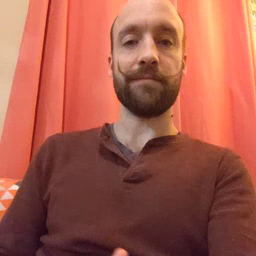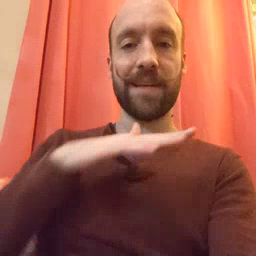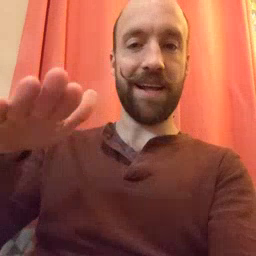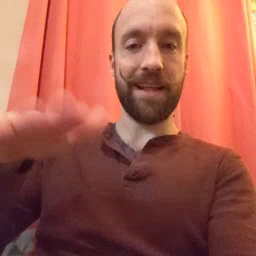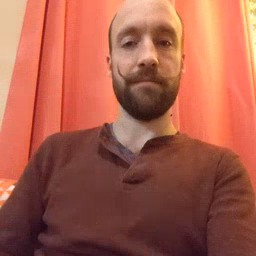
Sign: clean